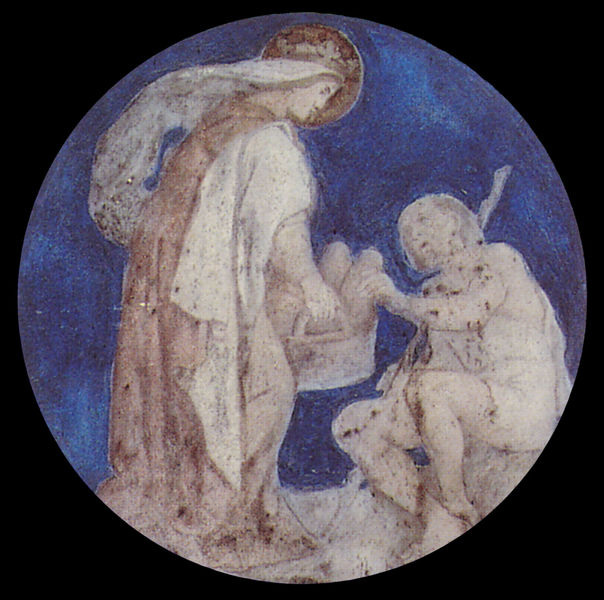
Titel: Fresken der Elisabethgalerie
Künstler: Moritz Schwind
Standort: Eisenach, Wartburg (EU - D - Thüringen)
Schlagwörter: blau, gemälde, hand, mann, umhang, weiß, sitzen, frau, rot, schleier, tuch, alt, bart, arm, falten, stein, kirche, boden, gewand, sitzend, krone, kreis, rund, stock, tondo, henkel, topf, stab, essen, korb, brot, greis, medaillon, geben, flute, heiligenschein, leib, nimbus, jesus, hilfe, leid, kitche, bettler, heiliger, elisabeth, königin, heilige, fresko, medaille, heilig, maria, almosen, gabe, hirte, brau, helfen, brote, rnd, kries, freske, wunder, schenken, güte, armer, gries, bettelstab, fresle, fnimbus